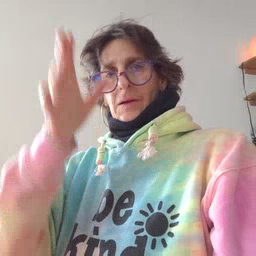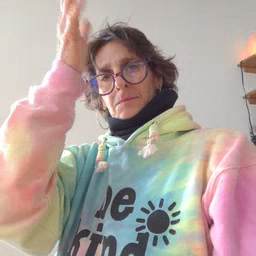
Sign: grandpa